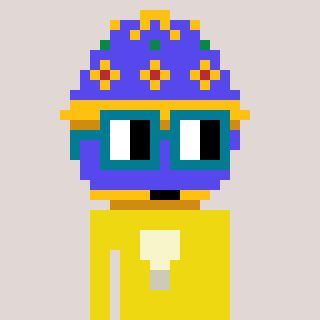
a pixel art character with square dark green glasses, a faberge-shaped head and a yellow-colored body on a warm background